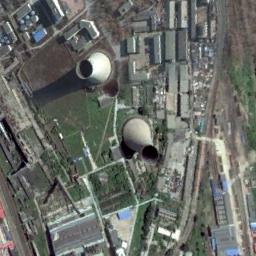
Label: thermal_power_station